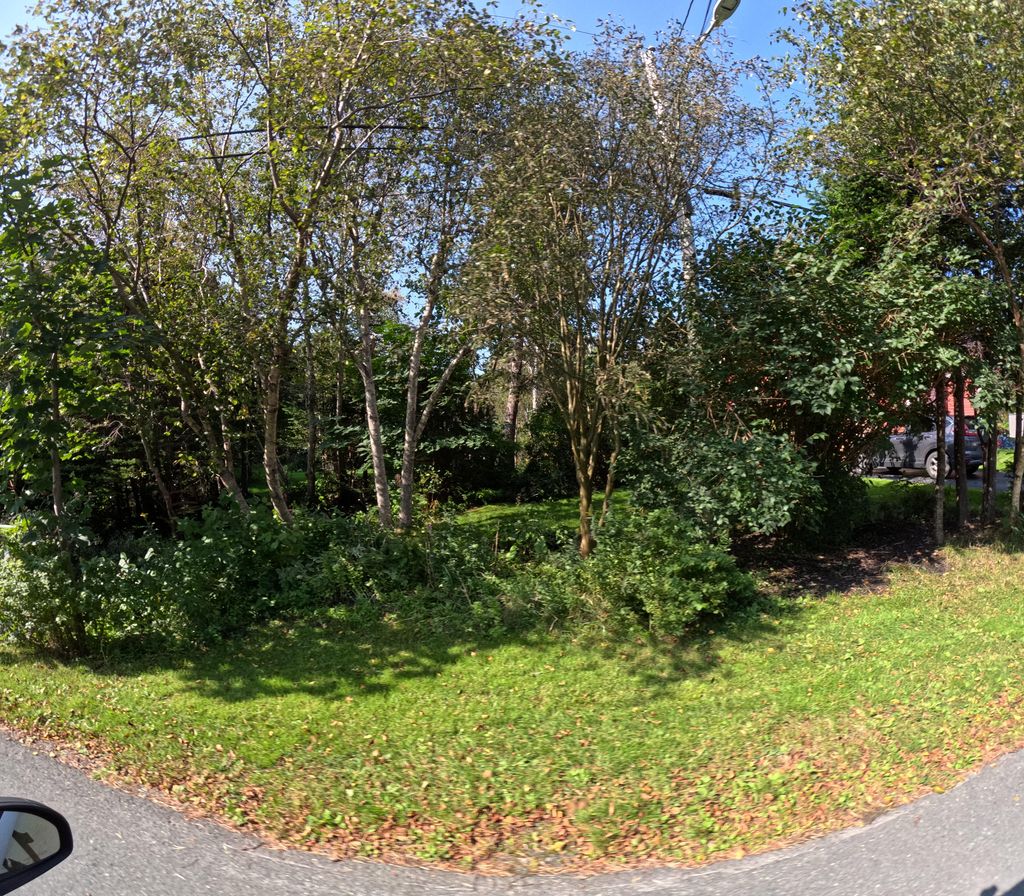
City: st_johns